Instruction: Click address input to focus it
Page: traveler
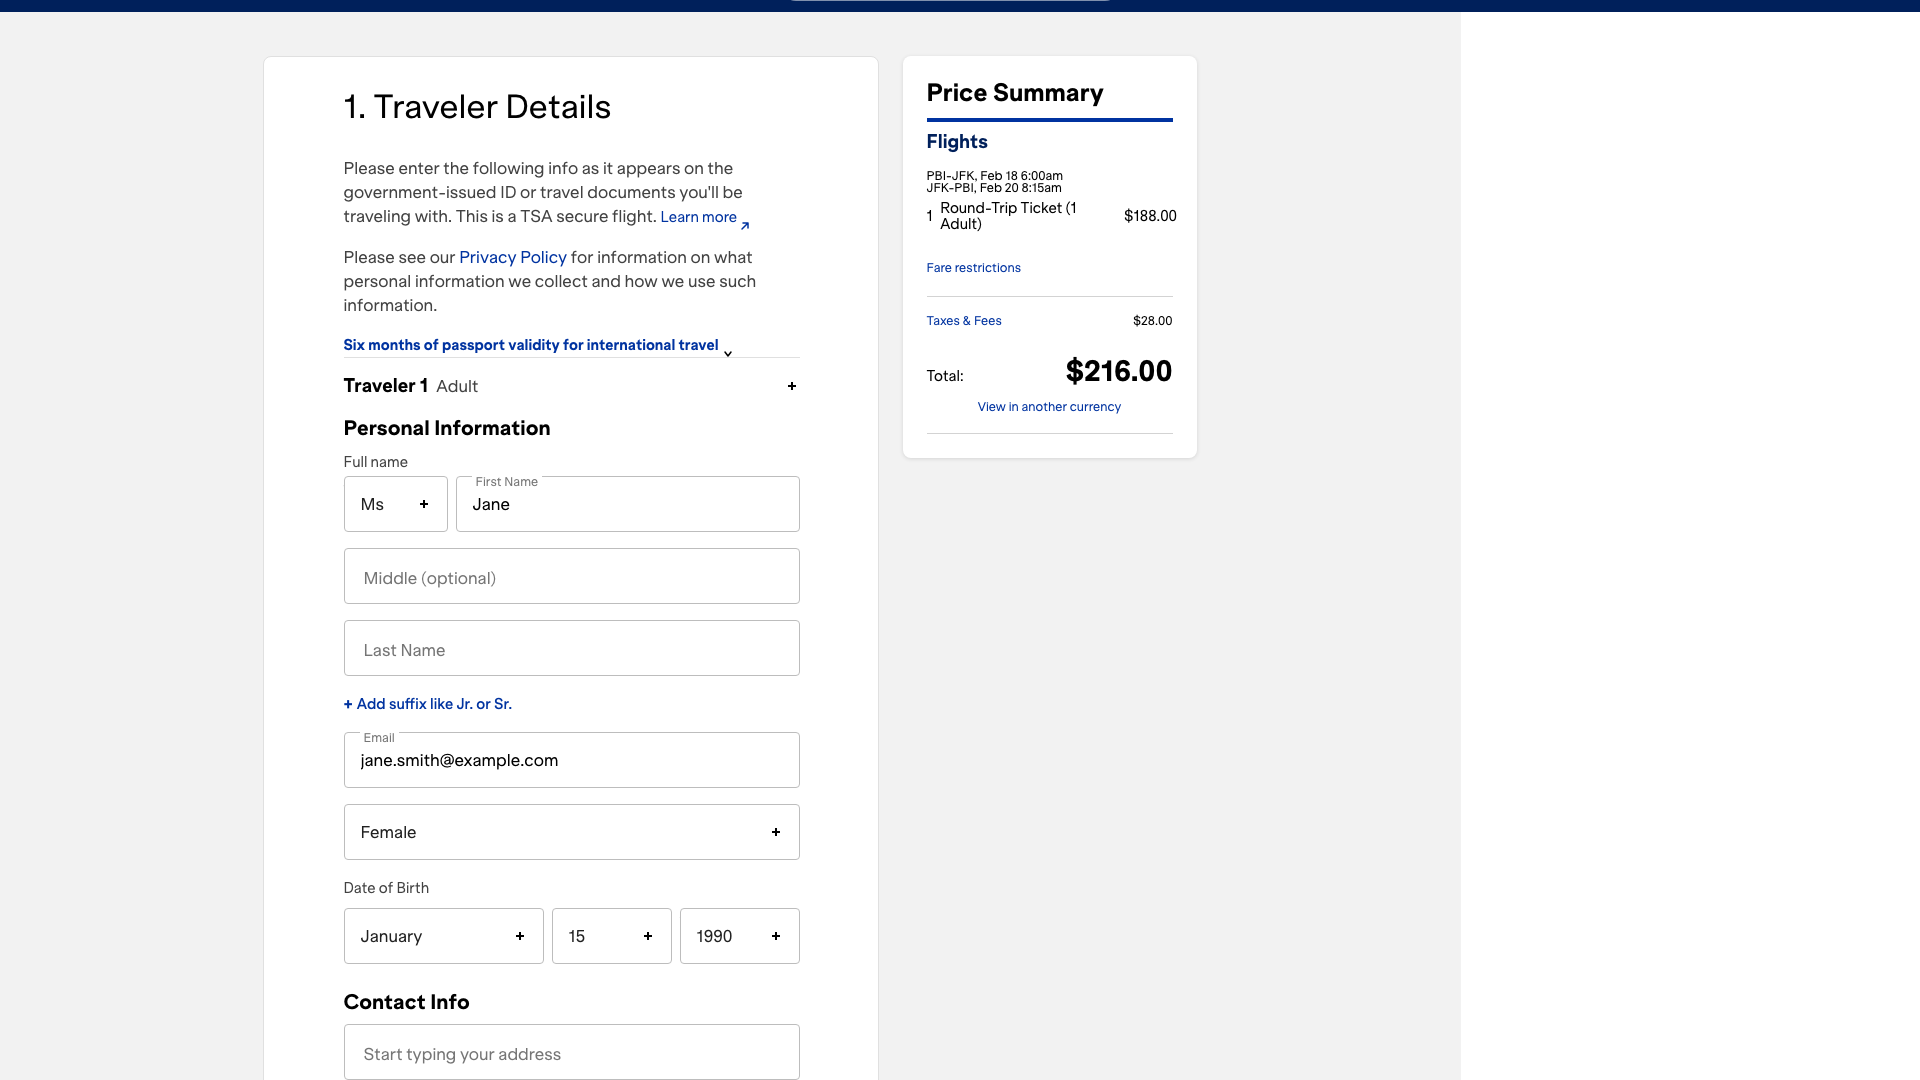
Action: click